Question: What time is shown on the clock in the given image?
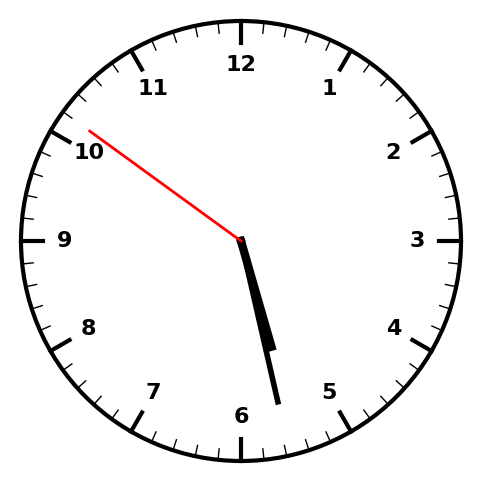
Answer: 05:27:51